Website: slack
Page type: billing-address
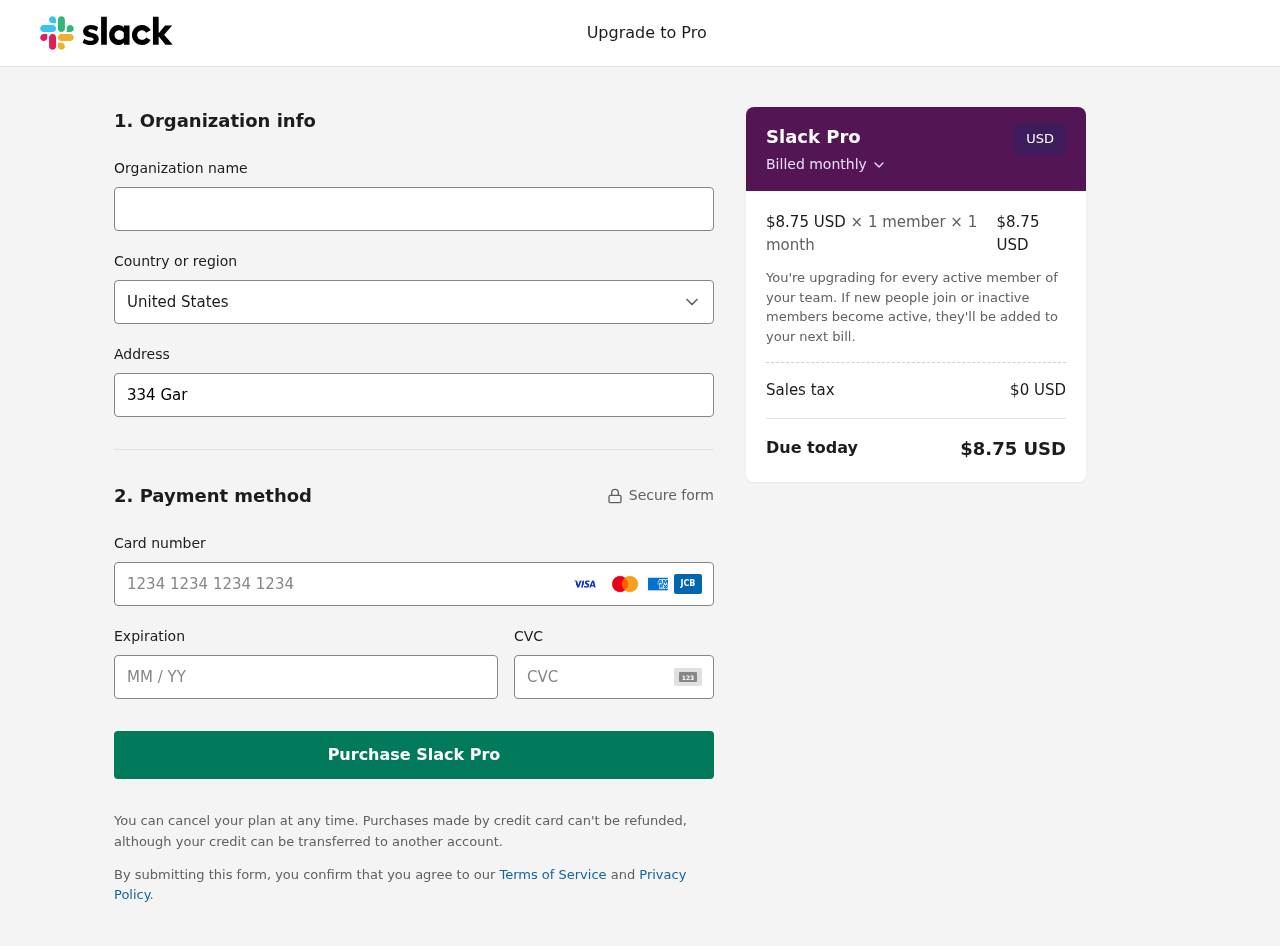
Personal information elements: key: PII_CARD_CVV
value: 831
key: PII_CARD_EXPIRY
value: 01/30
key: PII_CARD_NUMBER
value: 2256 6126 1512 8195
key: PII_COUNTRY
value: United States
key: PII_STREET
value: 334 Gardner Overpass
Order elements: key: ORDER_PRICE_PER_MEMBER
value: $8.75 USD
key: ORDER_MEMBER_COUNT
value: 1
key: ORDER_MONTH_COUNT
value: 1
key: ORDER_SUBTOTAL
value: $8.75 USD
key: ORDER_TAX
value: $0
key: ORDER_TOTAL
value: $8.75 USD